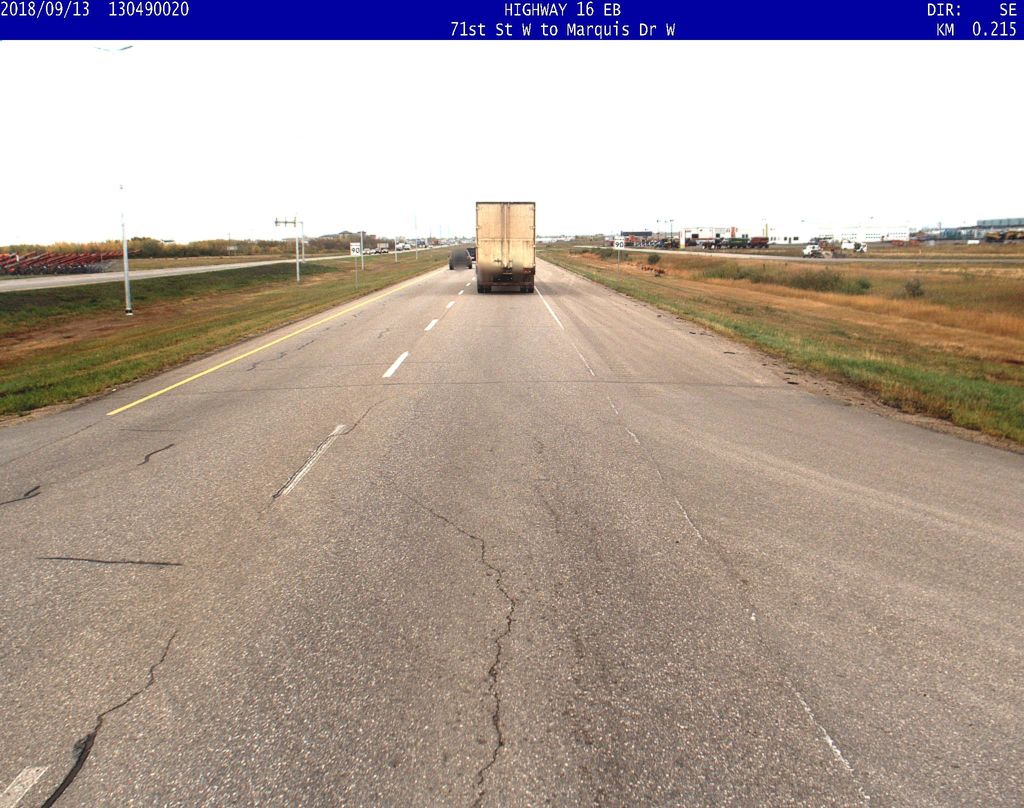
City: saskatoon